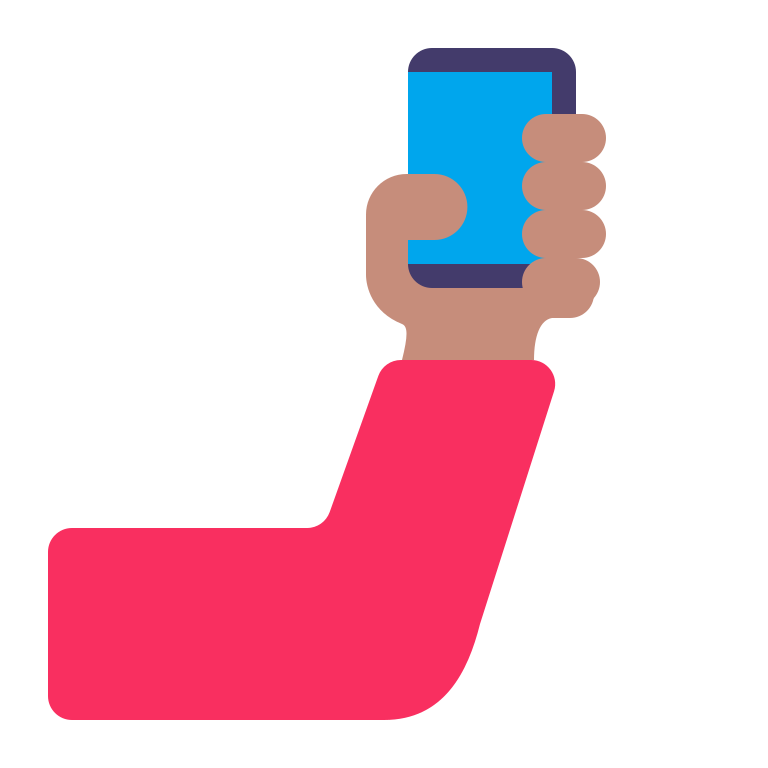
selfie flat